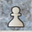
Piece: wP